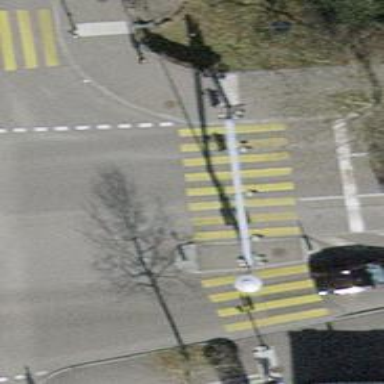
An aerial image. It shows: Zebra crossing with traffic signals.